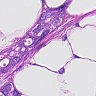
Metastatic tissue present: yes